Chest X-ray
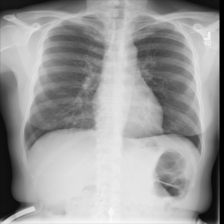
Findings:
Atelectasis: negative
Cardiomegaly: negative
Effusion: negative
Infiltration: negative
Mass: negative
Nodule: negative
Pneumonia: negative
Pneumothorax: negative
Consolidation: negative
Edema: negative
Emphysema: negative
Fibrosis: negative
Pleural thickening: negative
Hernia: negative